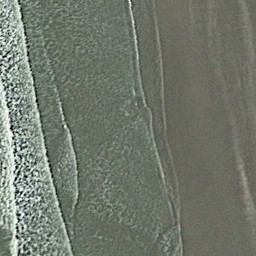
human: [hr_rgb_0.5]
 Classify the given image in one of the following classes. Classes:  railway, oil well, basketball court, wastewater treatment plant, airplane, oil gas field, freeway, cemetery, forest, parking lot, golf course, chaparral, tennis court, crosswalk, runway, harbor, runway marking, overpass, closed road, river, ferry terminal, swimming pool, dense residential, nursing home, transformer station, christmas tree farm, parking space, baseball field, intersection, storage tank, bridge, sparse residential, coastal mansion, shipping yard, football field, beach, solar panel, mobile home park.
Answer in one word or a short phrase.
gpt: beach